Question: Why do some HTML pages have large gaps in the source code? I have seen this with a lot of PHP pages; when peeking at the source through Chrome dev tools I see large spaces (example below). Does this even have to do with PHP at all? (I'm just guessing because I have only seen it on .php pages)
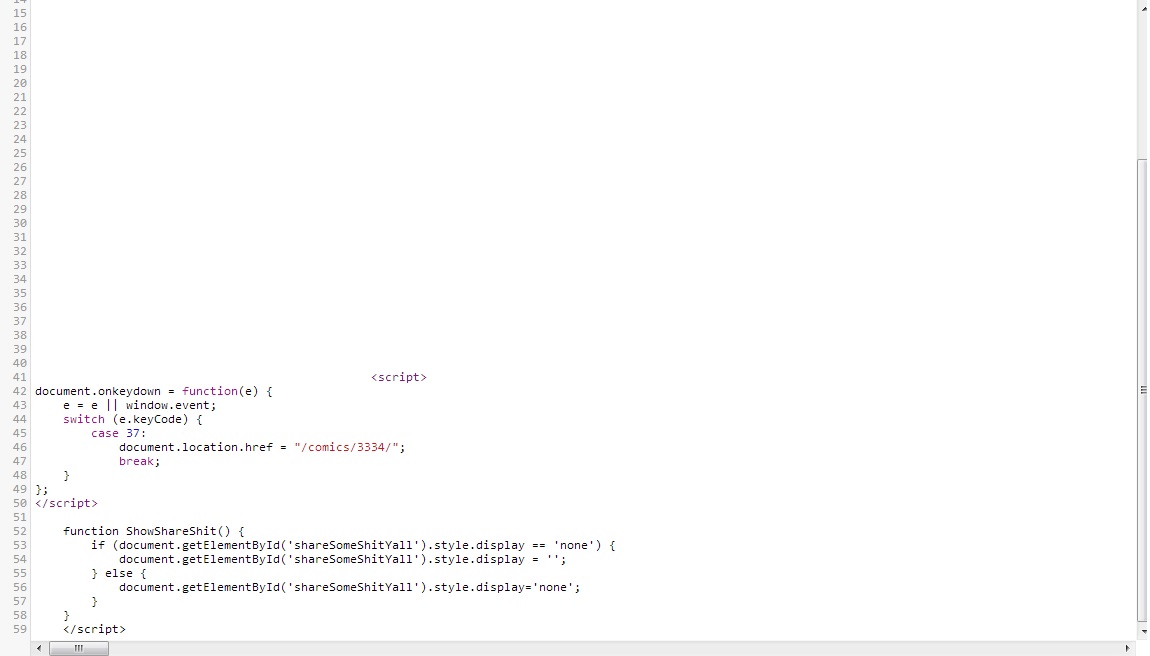
Answer: Most likely a templating engine (not necessarily PHP or PHP-based) where inactive blocks (e.g. due to a falsy if condition) still add whitespace.
Take this as an example:
'''
<html>
{% if false %}blah{% endif %}
{% if false %}blah{% endif %}
{% if false %}blah{% endif %}
{% if false %}blah{% endif %}
</html>
'''
That contains four linebreaks (between the endif and if blocks) which will still show up in the generated HTML.